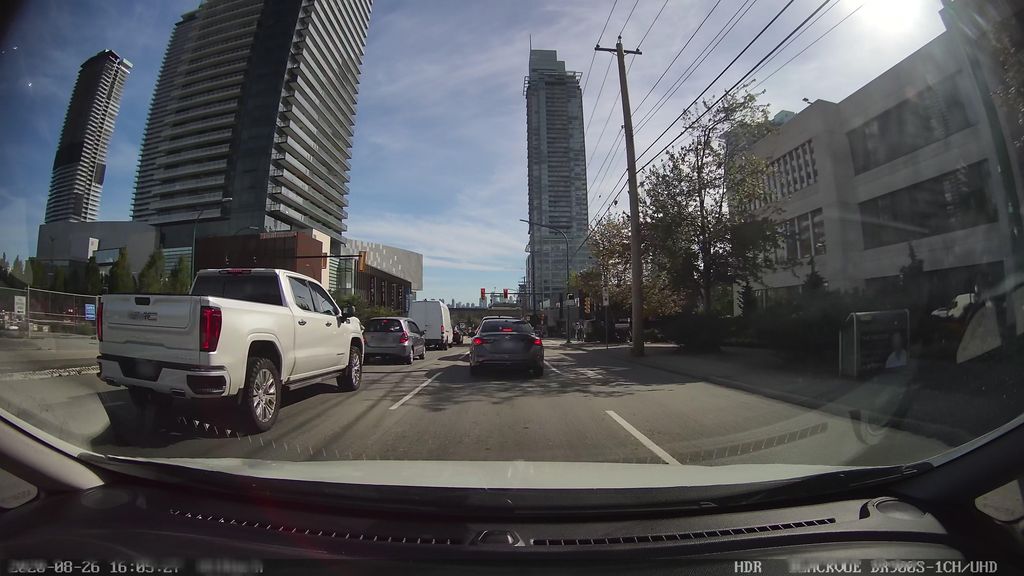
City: vancouver